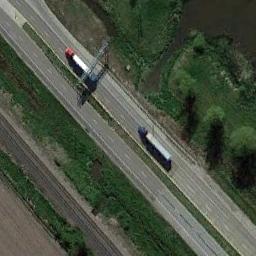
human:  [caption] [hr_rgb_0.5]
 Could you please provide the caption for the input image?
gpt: The freeway is between the grass and the bare land with two cars .

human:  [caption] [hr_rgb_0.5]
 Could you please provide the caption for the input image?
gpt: There are two big trucks on the highway .

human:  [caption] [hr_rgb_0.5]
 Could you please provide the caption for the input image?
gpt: A straight freeway and a small road go through the lawn and a river beside .

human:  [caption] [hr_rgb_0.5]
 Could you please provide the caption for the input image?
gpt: The freeway is surrounded by a large green lawn  There are two cars on the freeway, And there is a small road beside the freeway .

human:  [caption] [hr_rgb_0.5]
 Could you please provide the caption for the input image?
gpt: There are green belts along the freeway with two cars .